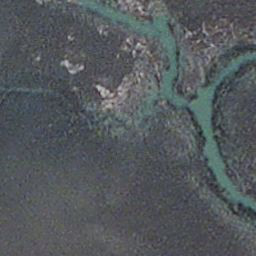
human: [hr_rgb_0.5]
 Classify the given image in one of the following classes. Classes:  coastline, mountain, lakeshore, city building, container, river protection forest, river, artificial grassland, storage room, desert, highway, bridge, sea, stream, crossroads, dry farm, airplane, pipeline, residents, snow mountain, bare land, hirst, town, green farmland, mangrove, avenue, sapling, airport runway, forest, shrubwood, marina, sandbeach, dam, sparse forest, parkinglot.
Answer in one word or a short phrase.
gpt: stream